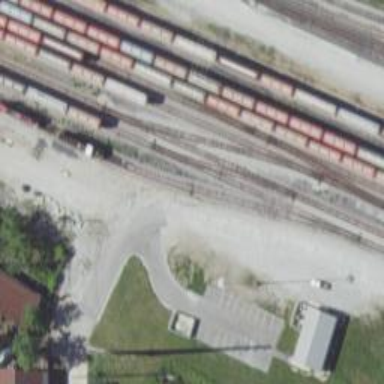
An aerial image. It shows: Railway yard used for servicing trains.